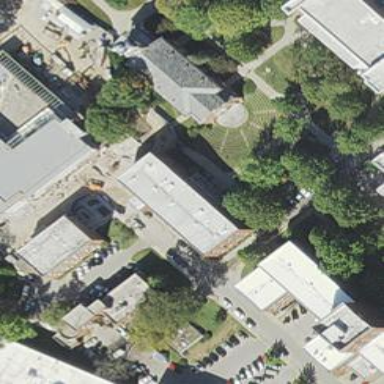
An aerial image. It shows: University building.